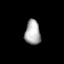
Tissue: lung
Cell type: Epithelial cells
Senescence score: 0.1919
Nuclear area (px): 373
Mean DAPI intensity: 171.949